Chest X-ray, PA view. Patient: 65 years old, sex F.
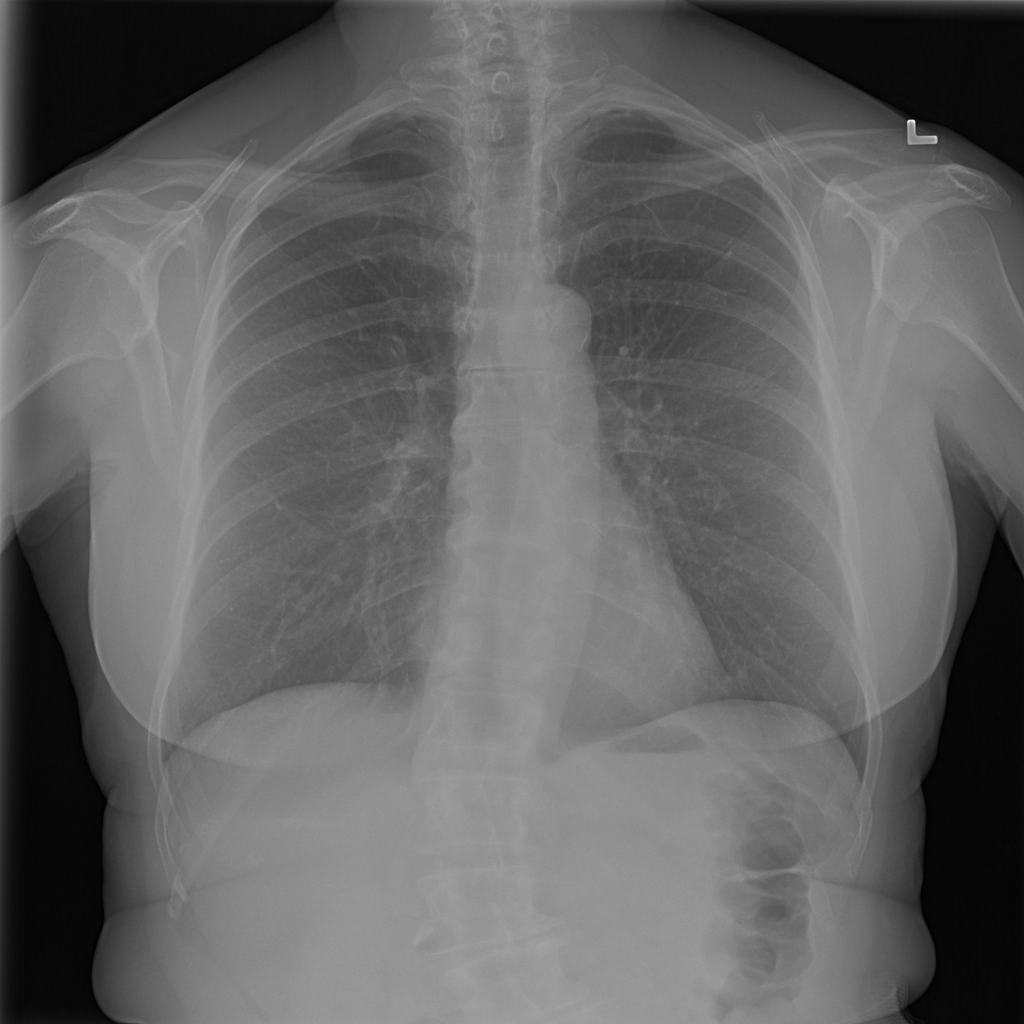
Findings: No Finding